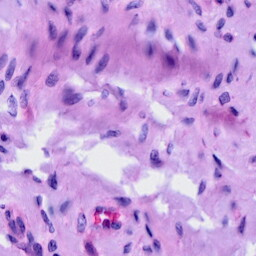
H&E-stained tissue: Cervix